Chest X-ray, PA view. Patient: 68 years old, sex F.
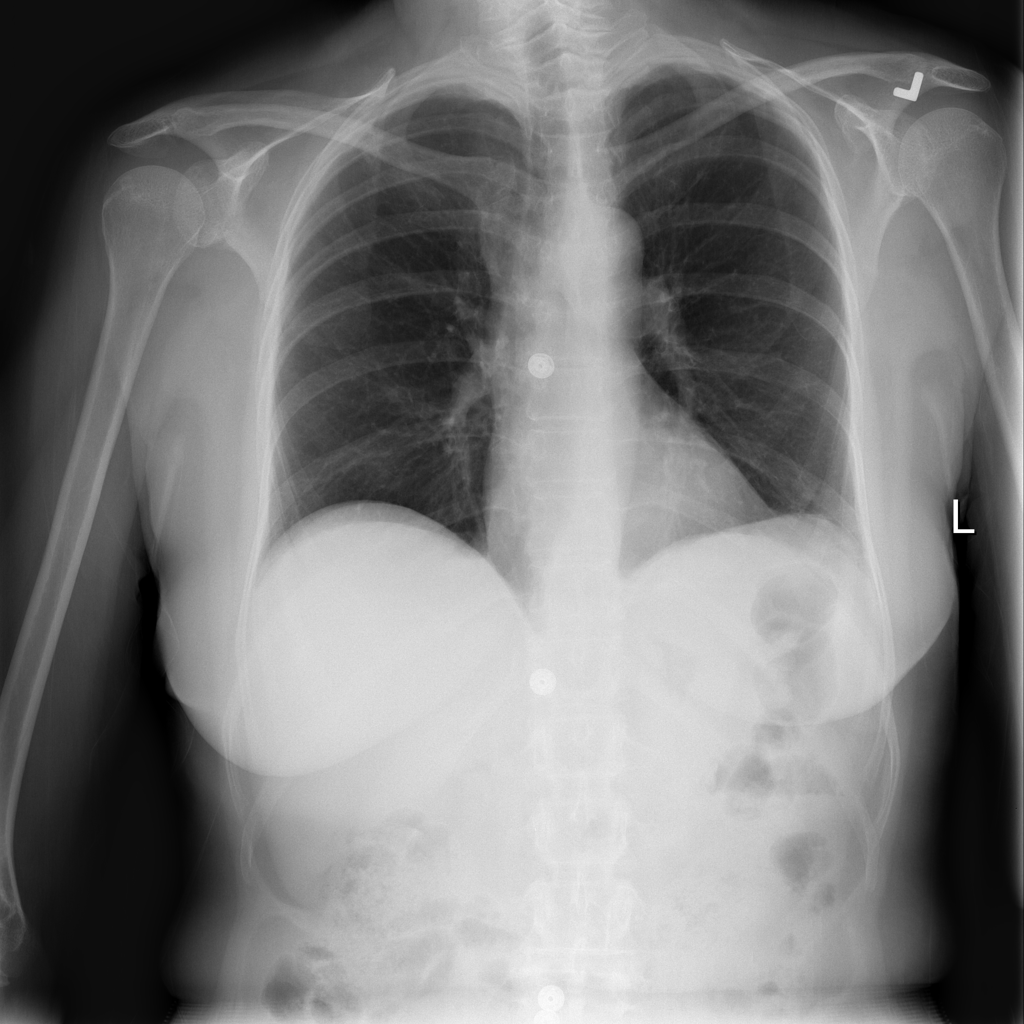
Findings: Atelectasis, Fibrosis